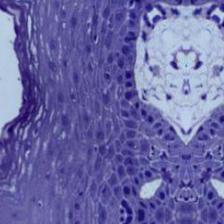
Diagnosis: Normal